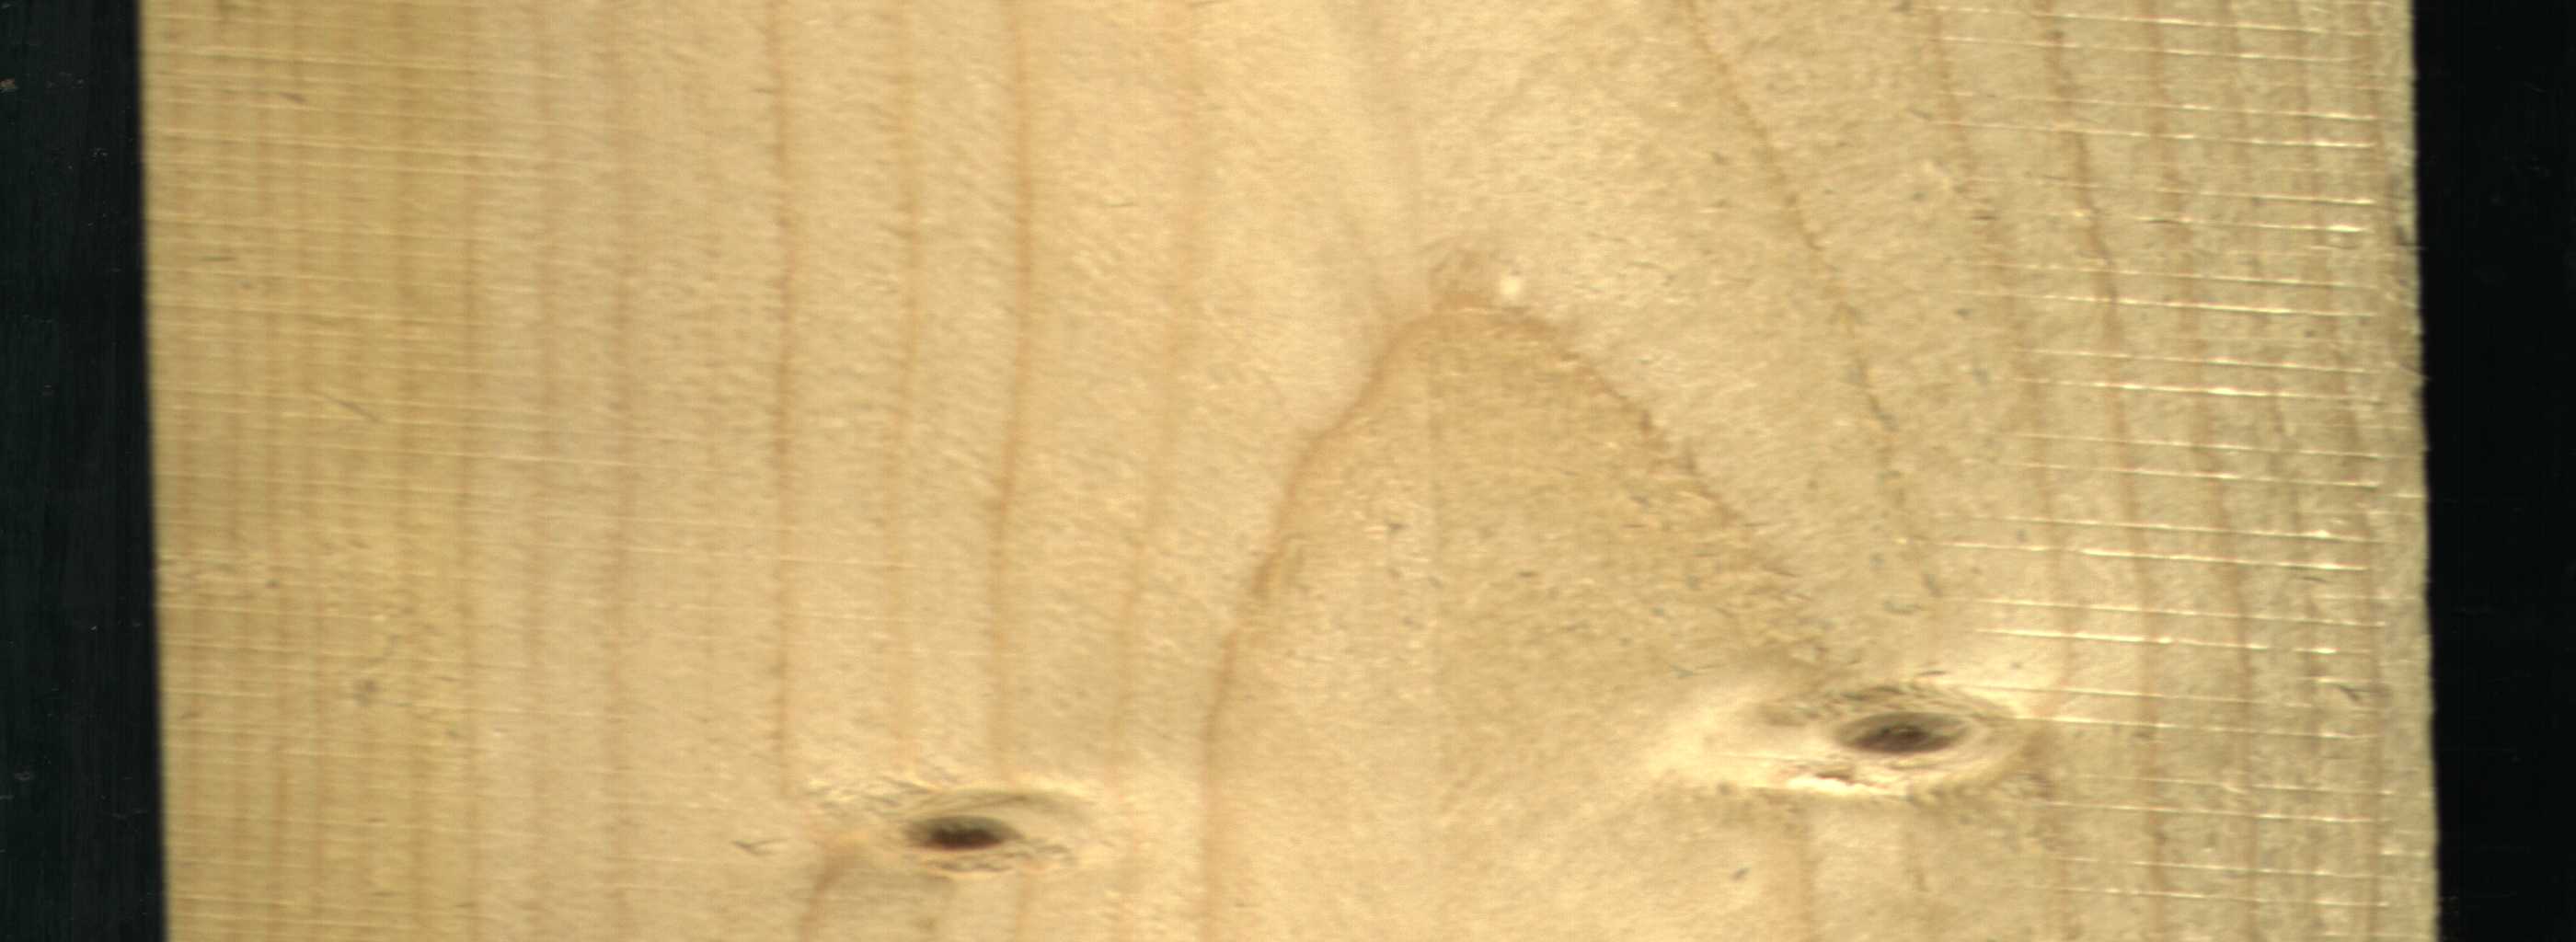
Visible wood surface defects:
Live_Knot
Live_Knot